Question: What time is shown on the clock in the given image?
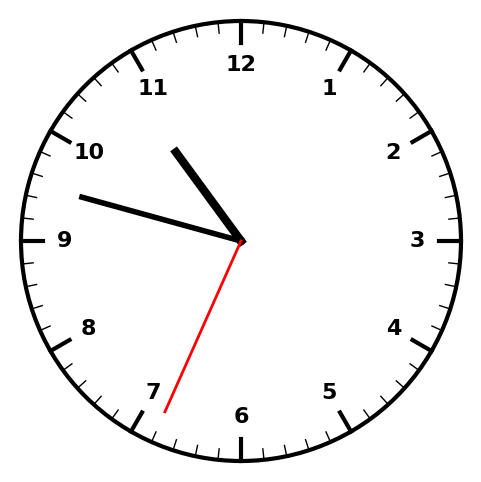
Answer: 10:47:34